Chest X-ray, AP view. Patient: 40 years old, sex F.
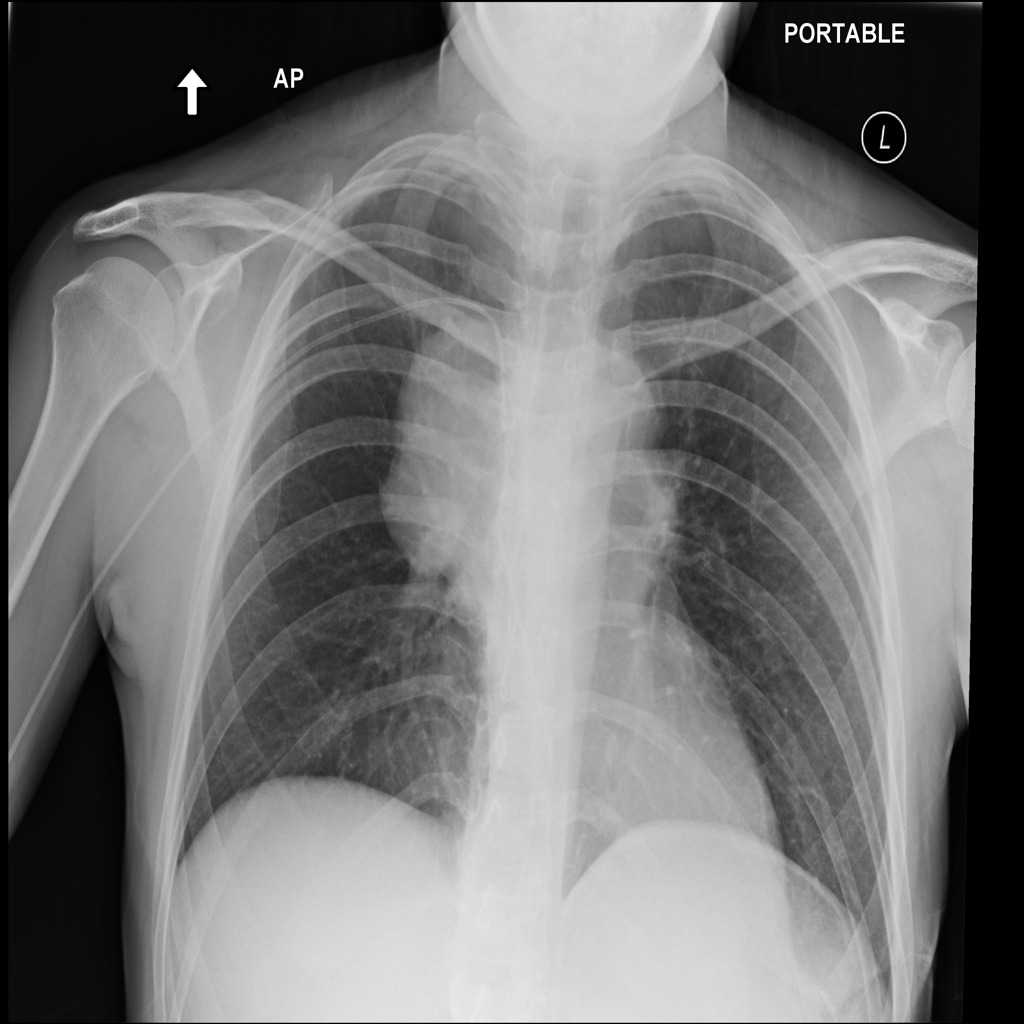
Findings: Effusion, Infiltration, Mass